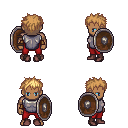
a pixel art fantasy rpg character, male body template, human, dark skin, steel chest armor, red pants, light blonde bedhead hairstyle, leather bracers, maroon shoes, shield, four views (front, back, left, right), 2x2 character sprite sheet, small pixel art, hard edges, no anti-aliasing